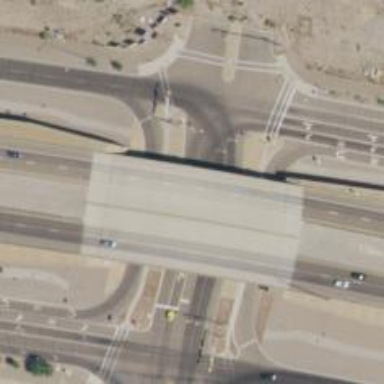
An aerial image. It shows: Frontage road connected to secondary link.